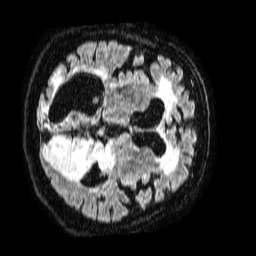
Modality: FLAIR
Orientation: axial
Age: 78
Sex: male
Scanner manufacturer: philips
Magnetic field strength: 1.5 T
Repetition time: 4.8 s
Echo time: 0.3 s